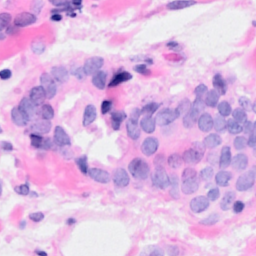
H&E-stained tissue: Breast